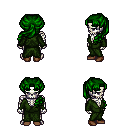
a pixel art fantasy rpg character, male body template, skeleton, green robe, teal pants, green princess hairstyle, brown shoes, four views (front, back, left, right), 2x2 character sprite sheet, small pixel art, hard edges, no anti-aliasing